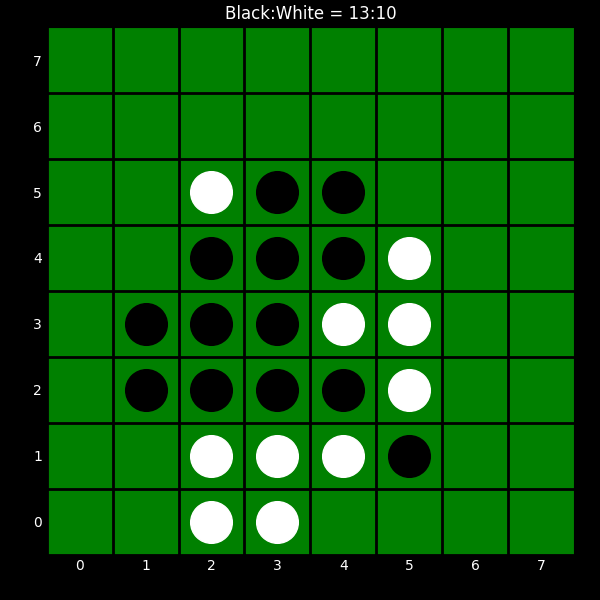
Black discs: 13
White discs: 10